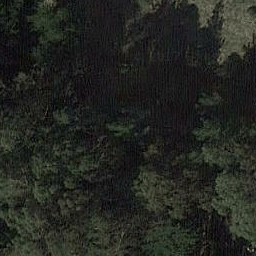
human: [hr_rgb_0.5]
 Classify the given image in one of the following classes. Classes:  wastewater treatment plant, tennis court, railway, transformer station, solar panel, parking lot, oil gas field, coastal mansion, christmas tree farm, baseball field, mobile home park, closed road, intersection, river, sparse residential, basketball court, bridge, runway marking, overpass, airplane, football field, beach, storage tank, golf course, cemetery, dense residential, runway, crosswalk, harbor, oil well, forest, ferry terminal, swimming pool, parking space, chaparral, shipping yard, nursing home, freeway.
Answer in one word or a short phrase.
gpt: forest